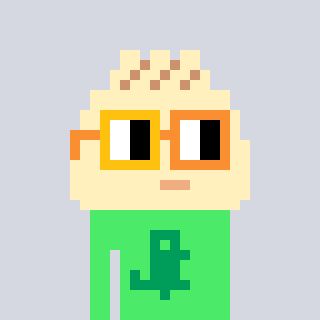
a pixel art character with square yellow and orange glasses, a porkbao-shaped head and a teal-colored body on a cool background